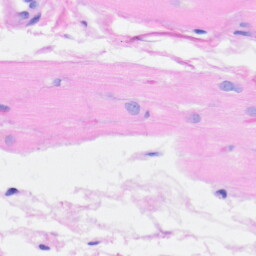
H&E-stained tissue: Heart